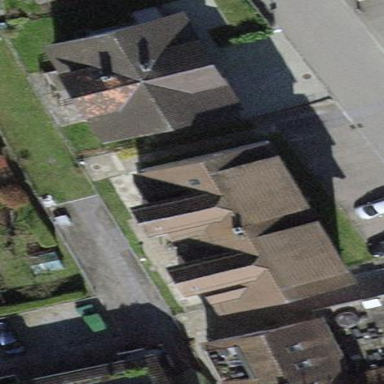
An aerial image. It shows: Semi-detached house.